Question: I'm new to SourceTree and relatively new to Git (have been using subversion for years).
I just joined a project and wanted to do a quick test to make sure I could make a feature properly and merge it back in. I seem to be following everything in the tutorial correctly. I checkout the project, I click on Git Flow, start a feature, make a change, commit the change to my feature. I am looking at the different views and the graph seems to either be wrong, or the way the project has been setup is wrong, or... I don't know. It should be obvious from the picture.

On the develop branch I would have expected the line to be purple and for my committed change with message "Test" branched off from this. You can see someone has merged in the develop branch to the master, is this malpractice? Even if changes from develop go into master, shouldn't the purple line stay separate? Should the graph actually look like this and I'm misunderstanding something? What the hell is going on?
Cheers!
p.s. the tutorial is <URL> if anyone's interested.
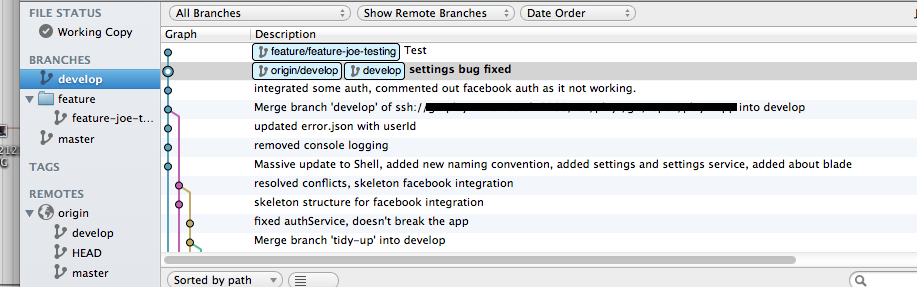
Answer: The reason it's displaying my feature branch as the master branch is because there are no changes to either the master branch or the develop branch that make it different from my feature. Once I had pulled some updates today, I could see it had branched out.